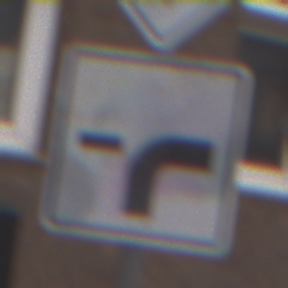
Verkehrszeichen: VerlaufVorfahrtsstrasse9
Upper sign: Vorfahrtsstrasse
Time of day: MorningAfternoon
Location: Outdoor (Urban)
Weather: Overcast
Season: NotSpecified
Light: Natural